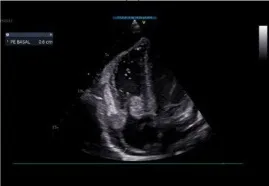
Base.
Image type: radiology (ultrasound)